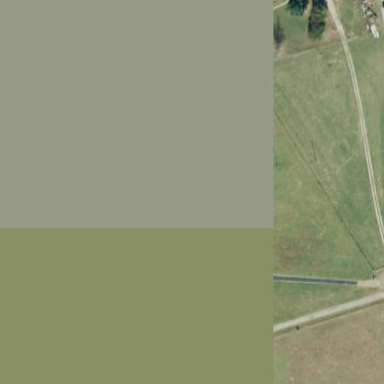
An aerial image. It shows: Pasture covered in meadow.